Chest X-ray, PA view. Patient: 23 years old, sex F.
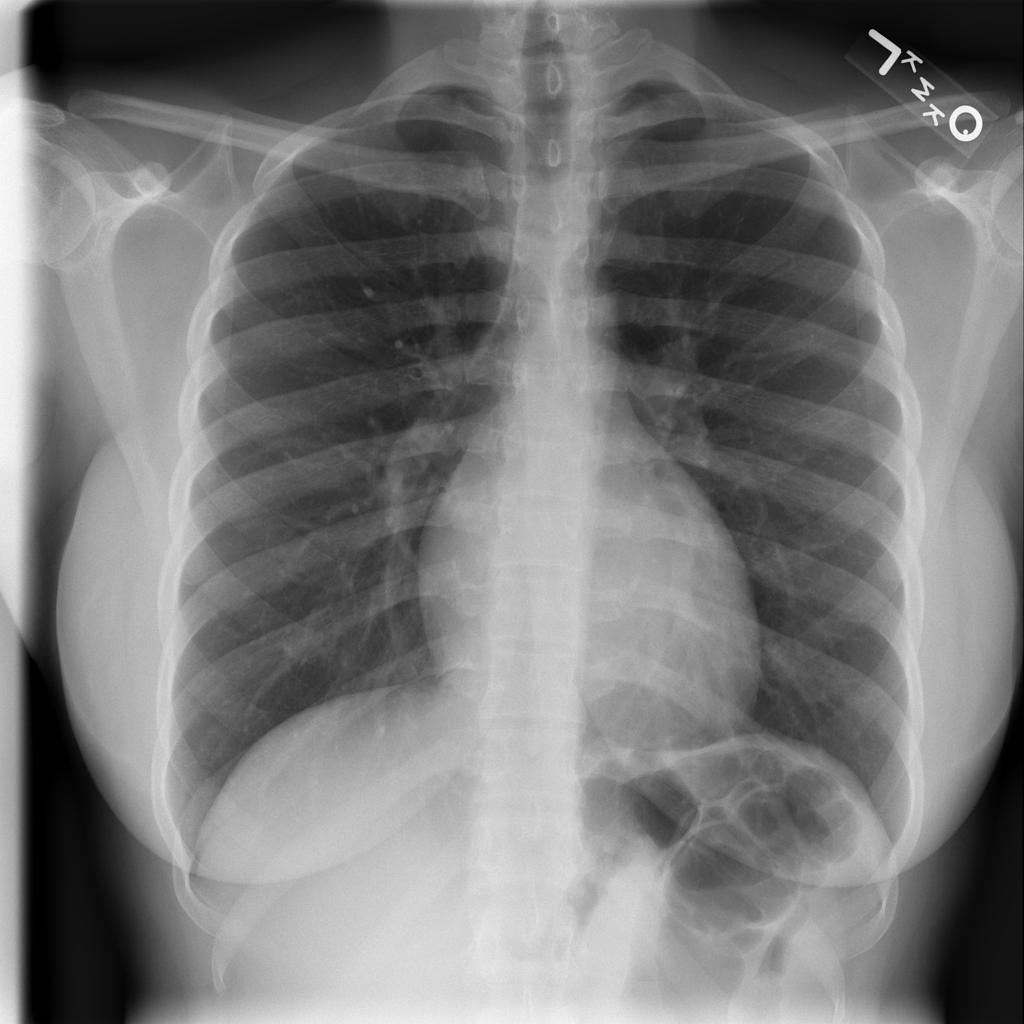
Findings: No Finding